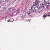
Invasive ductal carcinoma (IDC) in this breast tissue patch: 1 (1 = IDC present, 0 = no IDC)